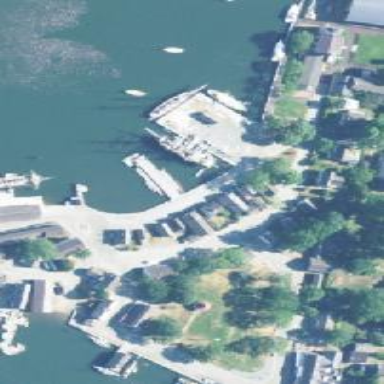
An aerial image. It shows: Man-made pier.